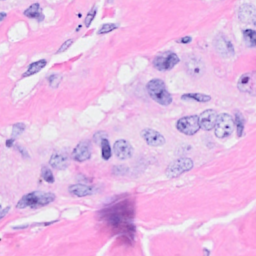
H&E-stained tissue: Breast